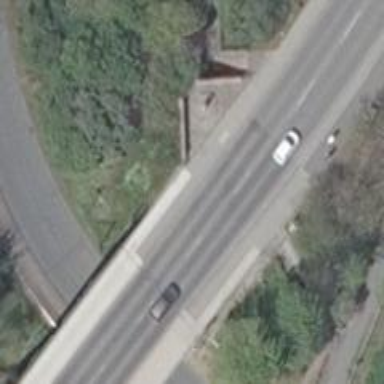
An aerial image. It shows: Primary highway with asphalt cycle track on both sides.